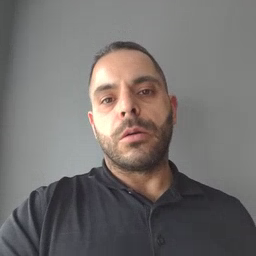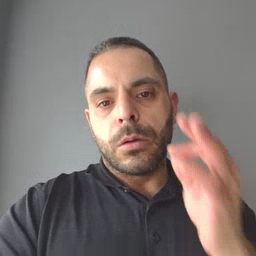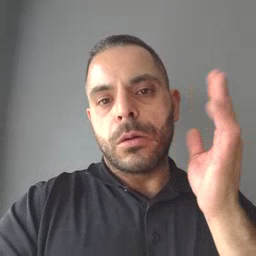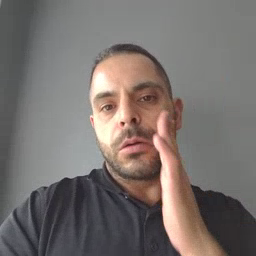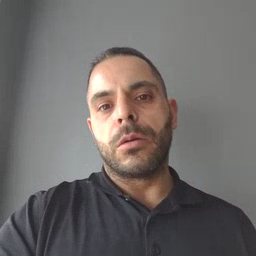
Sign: bee